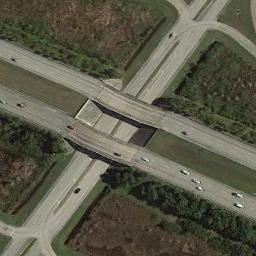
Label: overpass